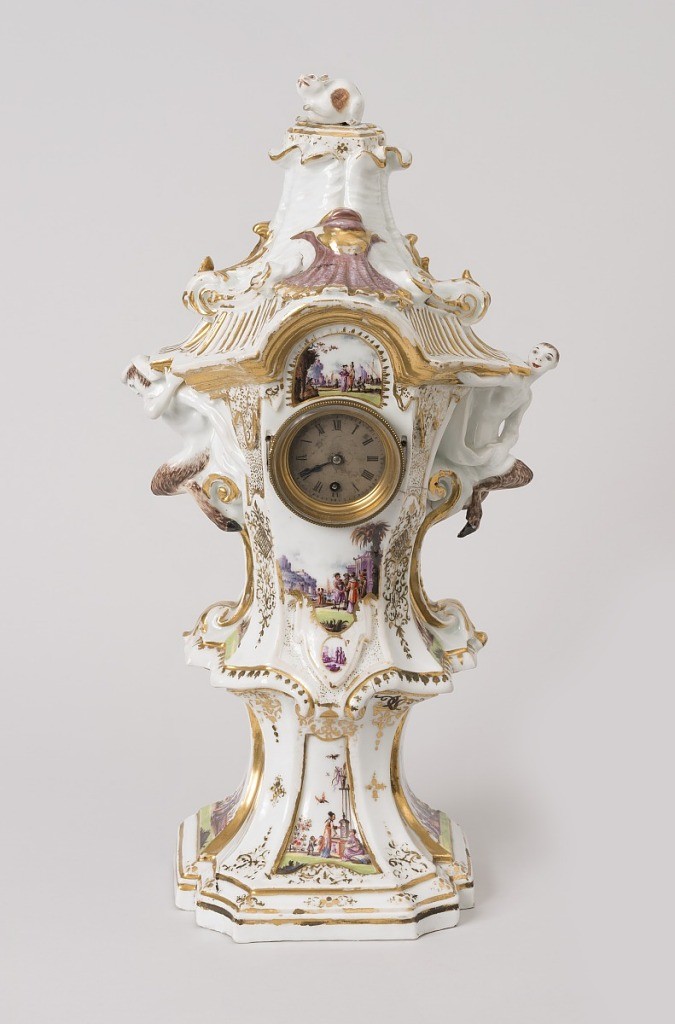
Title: Clock with Chinoiserie Pattern
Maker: Meissen Porcelain Manufactory, German, active from 1710 to the present
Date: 1730–1733
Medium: hard paste porcelain, vitreous enamel, gold, metal
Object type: clock
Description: Lantern-shaped clock case raising from tall concave sockle on roughly square base. Two satyrs seated on scrolls support arched cornice above which a ribbed, scrolled and wrinkled top raises, crowned by a cat. Clock in center framed in metal and covered with glass. Polychrome and gold chinoiserie scenes and scrollwork.